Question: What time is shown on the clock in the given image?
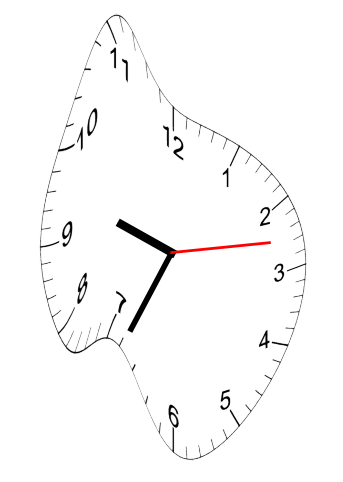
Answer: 09:34:13